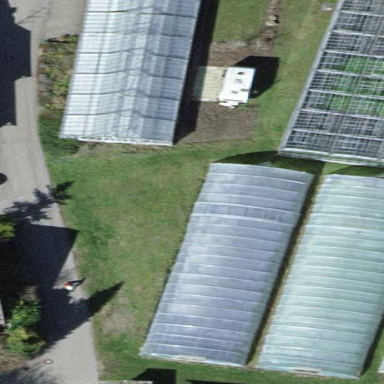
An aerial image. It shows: Greenhouse.